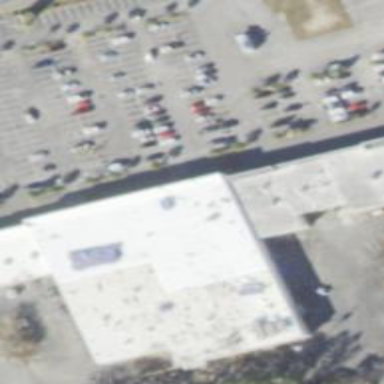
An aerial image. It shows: Parking space.